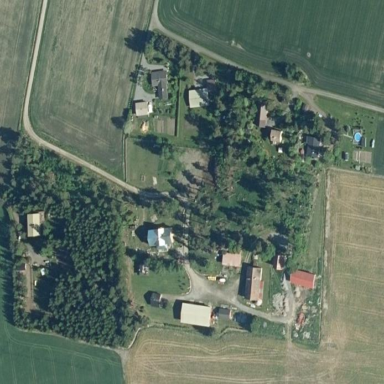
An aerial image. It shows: Residential area in rural setting.